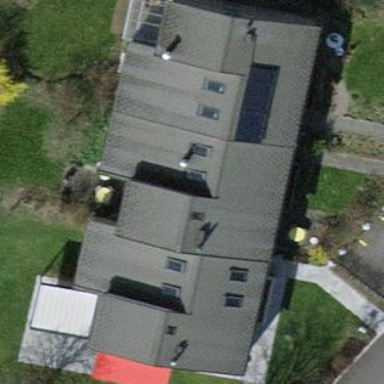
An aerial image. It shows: Terrace building.